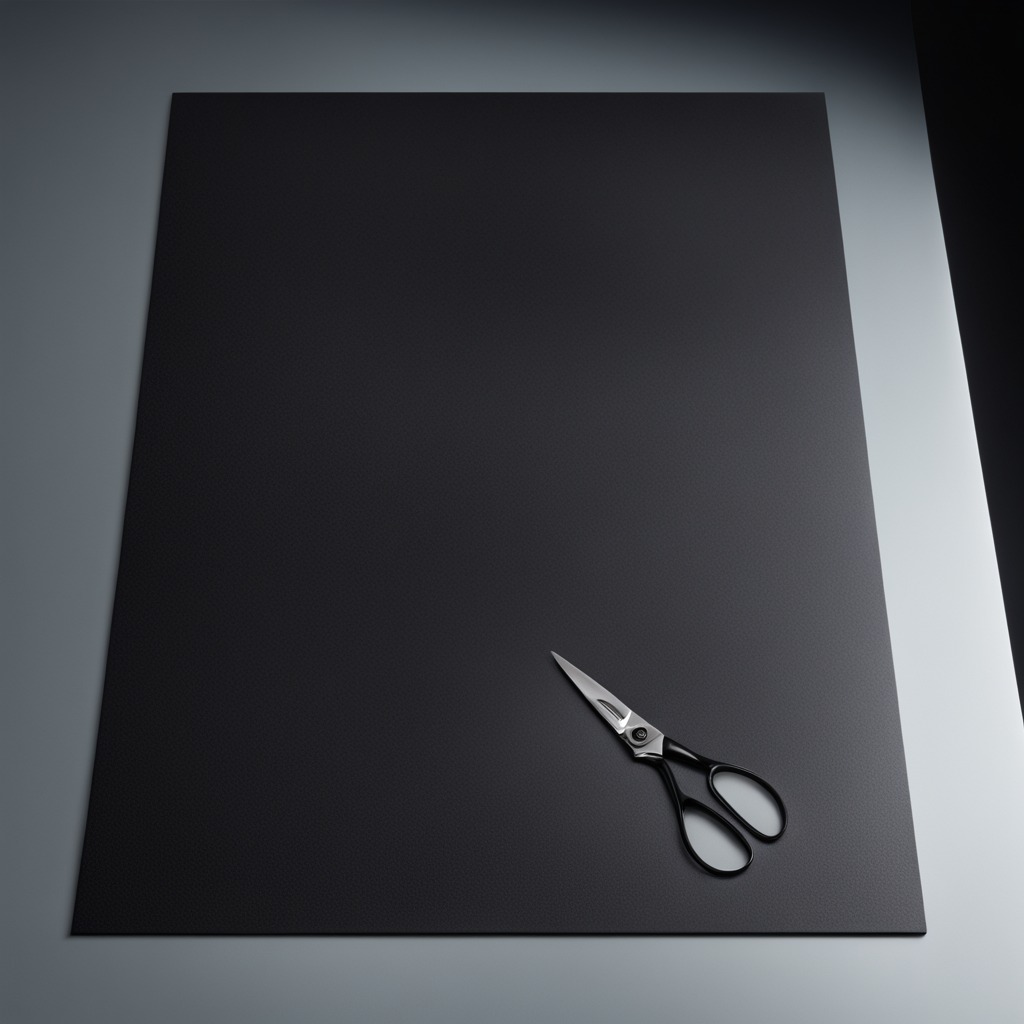
A scissor is lying on the tabletop.